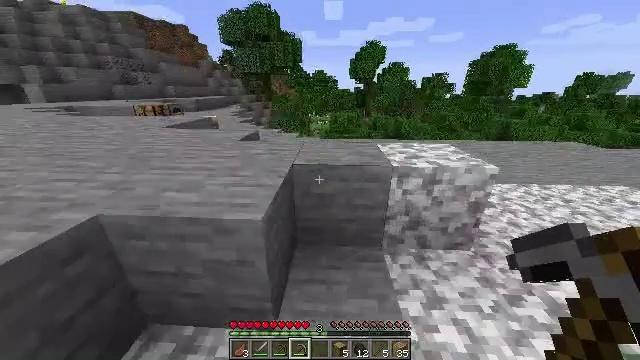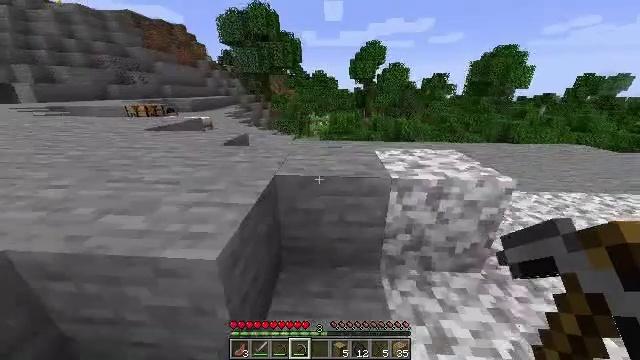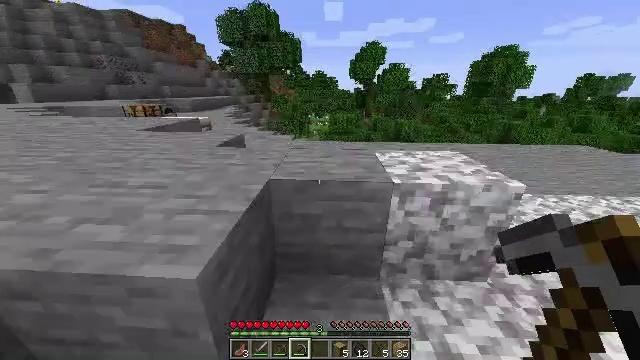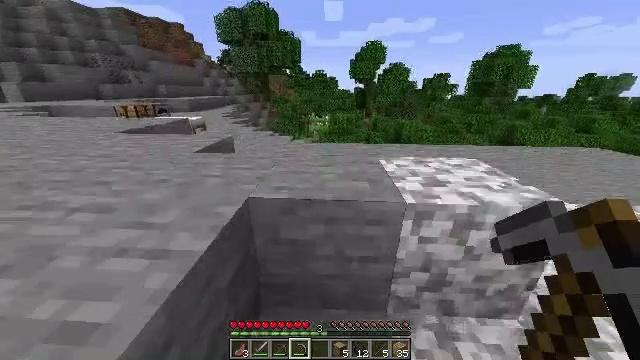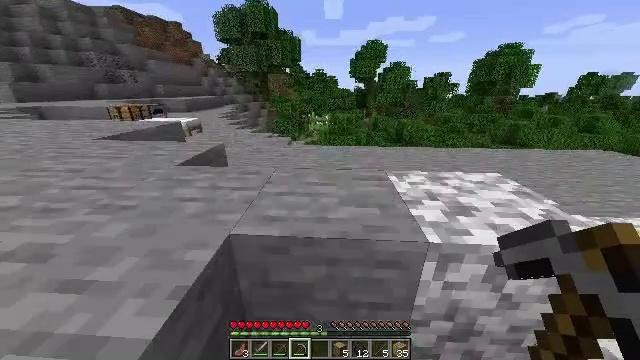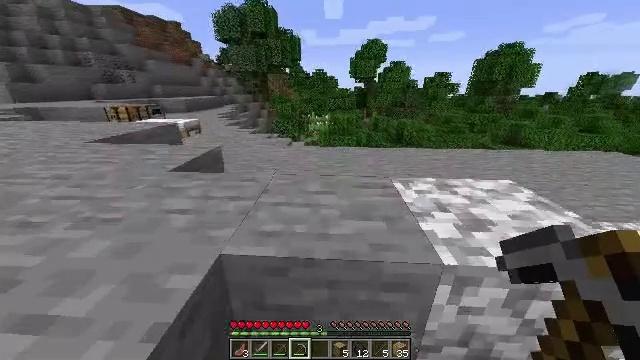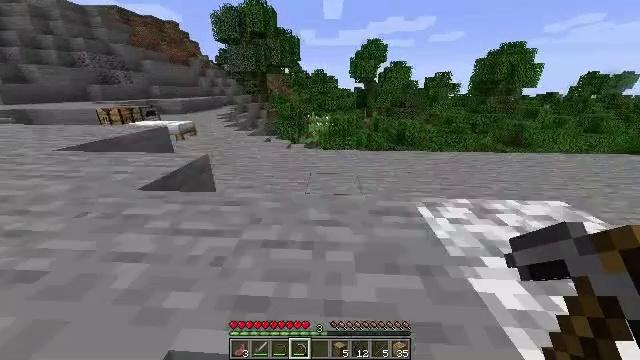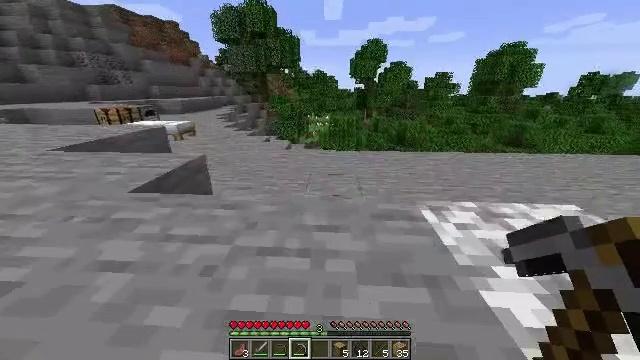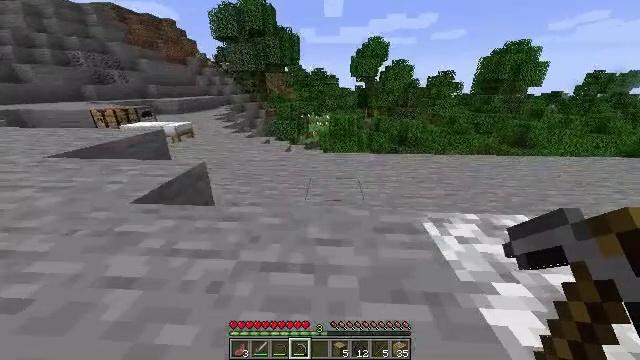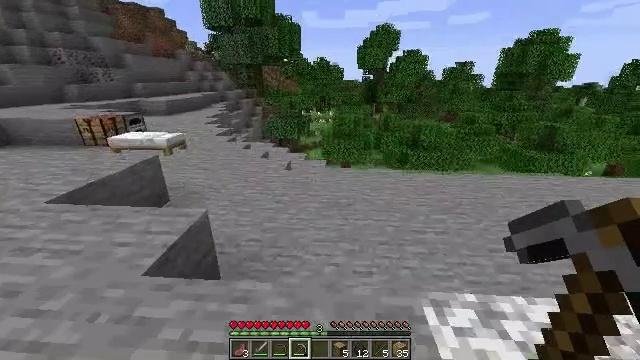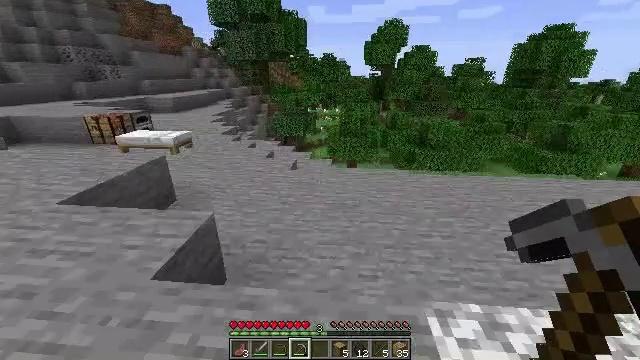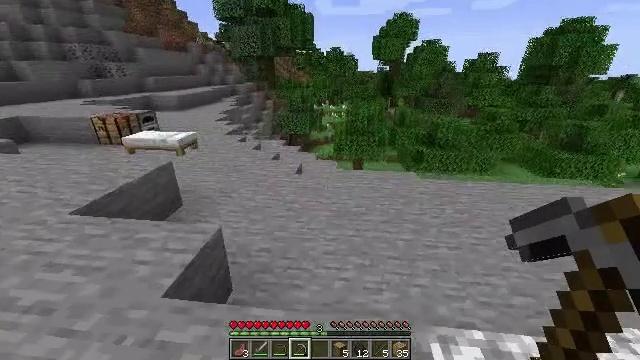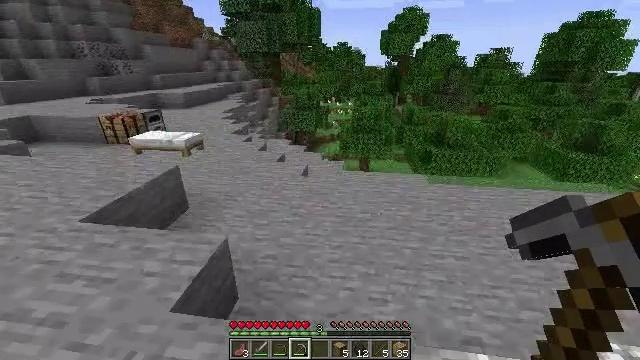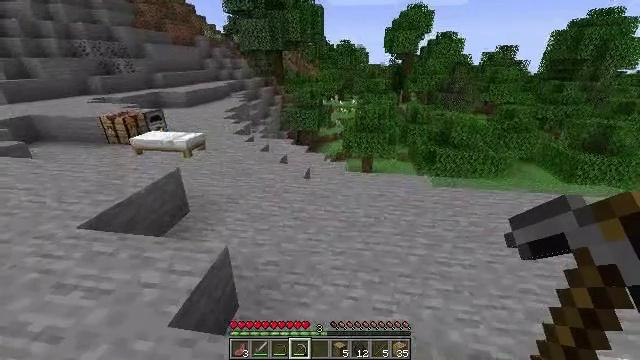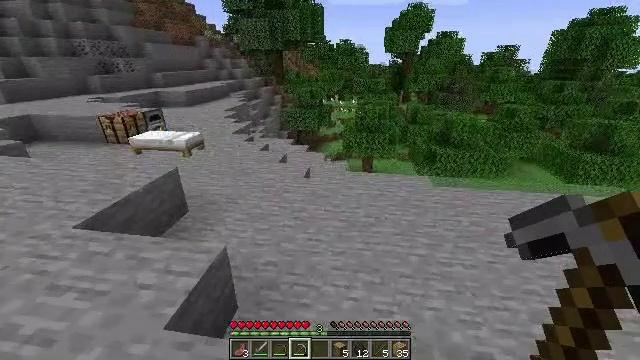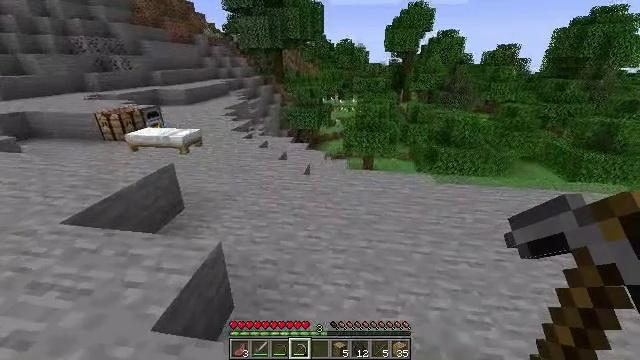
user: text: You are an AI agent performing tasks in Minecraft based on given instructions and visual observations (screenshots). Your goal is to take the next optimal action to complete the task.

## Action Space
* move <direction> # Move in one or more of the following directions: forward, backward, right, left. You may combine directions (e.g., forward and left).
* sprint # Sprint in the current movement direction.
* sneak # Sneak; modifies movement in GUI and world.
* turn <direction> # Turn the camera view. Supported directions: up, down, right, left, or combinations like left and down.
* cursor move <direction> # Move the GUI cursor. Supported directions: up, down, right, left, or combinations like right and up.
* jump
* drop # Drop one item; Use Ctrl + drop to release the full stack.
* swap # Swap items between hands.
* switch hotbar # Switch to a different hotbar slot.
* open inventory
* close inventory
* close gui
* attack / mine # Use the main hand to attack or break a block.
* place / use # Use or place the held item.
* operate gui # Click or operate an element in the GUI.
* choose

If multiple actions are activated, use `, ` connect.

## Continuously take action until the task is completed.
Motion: motion action
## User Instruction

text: Attack the white bed to collect it.
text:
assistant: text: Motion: move forward
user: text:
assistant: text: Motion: move forward
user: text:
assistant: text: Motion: move forward
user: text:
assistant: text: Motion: move forward
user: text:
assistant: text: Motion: move forward
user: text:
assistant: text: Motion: move forward
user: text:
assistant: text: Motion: move forward
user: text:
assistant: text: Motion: move forward, jump
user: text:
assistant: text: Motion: move forward, jump
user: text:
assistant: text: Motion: move forward, turn left, jump
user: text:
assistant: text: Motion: move forward, turn left, jump
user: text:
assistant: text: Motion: move forward, turn left, jump
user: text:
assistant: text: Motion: move forward, jump
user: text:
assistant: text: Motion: move forward, jump
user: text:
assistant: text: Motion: move forward, jump
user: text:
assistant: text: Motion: move forward, jump
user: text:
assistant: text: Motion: move forward, jump
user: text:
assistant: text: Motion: move forward, jump
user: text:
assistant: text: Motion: move forward
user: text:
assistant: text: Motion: move forward
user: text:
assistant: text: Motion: move forward
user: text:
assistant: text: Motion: move forward, turn left
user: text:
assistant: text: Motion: move forward, turn left and down
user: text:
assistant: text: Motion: move forward, turn left
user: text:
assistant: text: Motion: move forward, turn left
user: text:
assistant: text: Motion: move forward, turn left
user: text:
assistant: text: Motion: move forward, turn left
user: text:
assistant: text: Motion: move forward, turn left
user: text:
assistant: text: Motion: move forward
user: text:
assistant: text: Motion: move forward, switch to hotbar 3